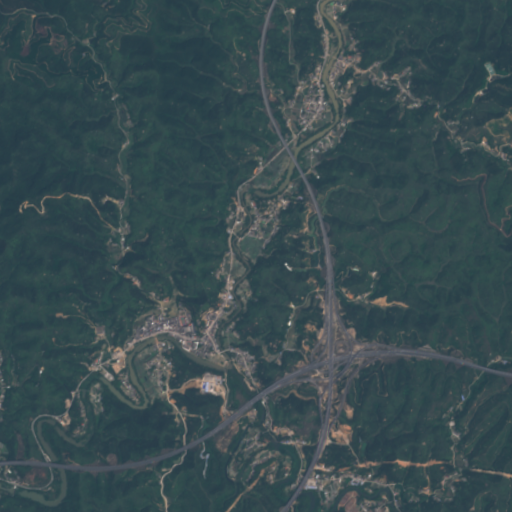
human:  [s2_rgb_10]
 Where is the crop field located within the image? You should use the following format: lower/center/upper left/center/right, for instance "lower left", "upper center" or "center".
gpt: The crop field is located in the lower left of the image.
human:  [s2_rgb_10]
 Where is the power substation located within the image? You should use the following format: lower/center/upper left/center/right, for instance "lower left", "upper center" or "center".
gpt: The power substation is located in the center left of the image.
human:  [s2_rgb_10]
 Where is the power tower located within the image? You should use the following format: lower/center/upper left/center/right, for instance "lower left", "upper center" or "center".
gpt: The power tower is located in the upper left of the image.
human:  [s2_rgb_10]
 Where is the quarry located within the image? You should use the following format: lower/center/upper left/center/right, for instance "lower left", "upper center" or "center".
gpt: There is no quarry in the image.